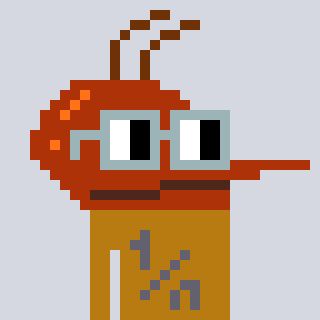
a pixel art character with square dark gray glasses, a mosquito-shaped head and a gold-colored body on a cool background